Interaction volume radius: 10 \u00c5
Interaction volume height: 10 \u00c5
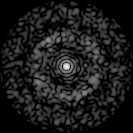
Disorder parameter: 0.8428